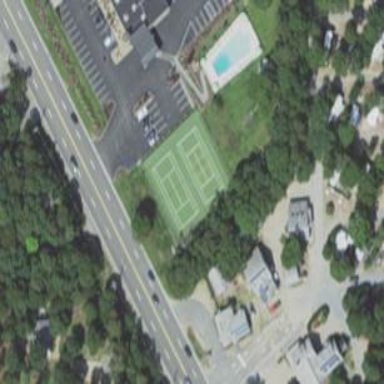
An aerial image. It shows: Tennis court in leisure pitch.